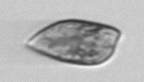
Label: Prorocentrum_dentatum